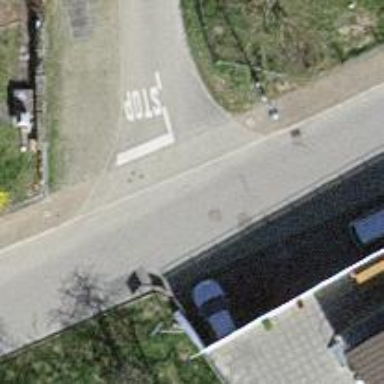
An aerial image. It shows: Stop road.